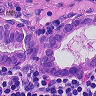
Metastatic tissue present: yes